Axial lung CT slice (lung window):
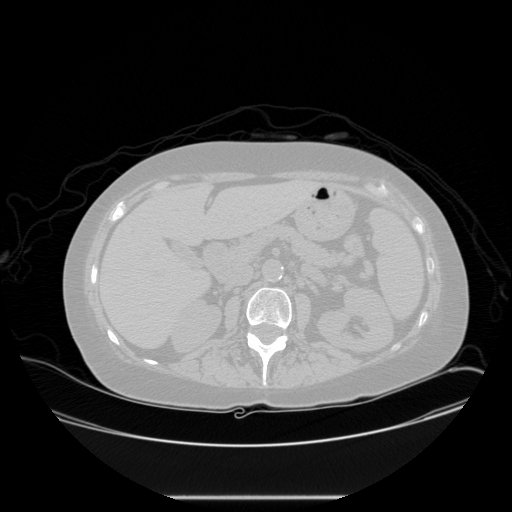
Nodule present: no